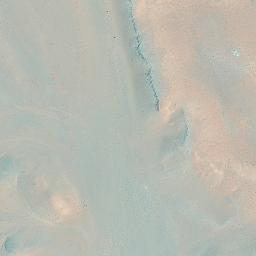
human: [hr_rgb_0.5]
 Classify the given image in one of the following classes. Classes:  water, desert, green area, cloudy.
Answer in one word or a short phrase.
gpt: desert